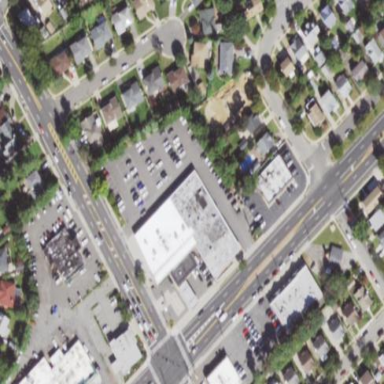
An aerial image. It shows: Retail building.